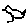
Label: bird